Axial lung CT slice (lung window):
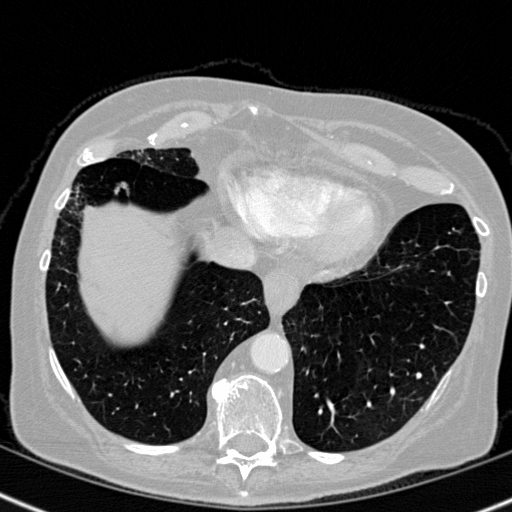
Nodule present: no